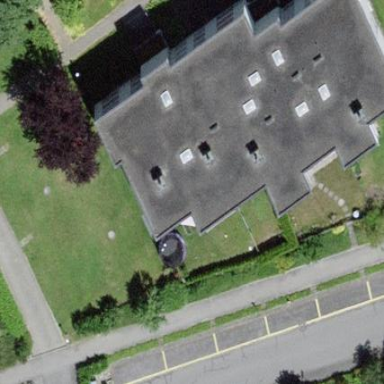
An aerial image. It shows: View of apartment building.